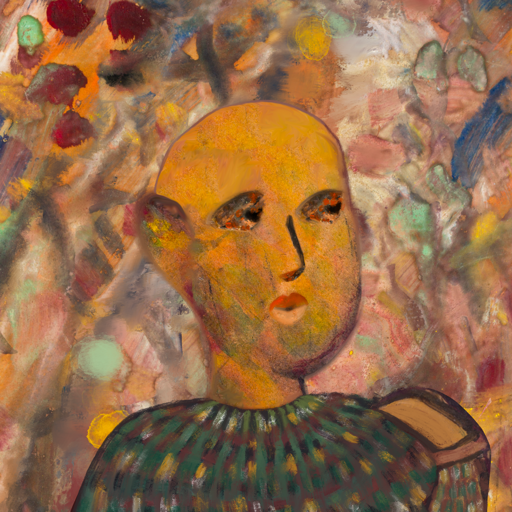
Background: Mother_And_Son_Mother, Head And Neck Side: Gypsy_Mother, Face Side: Gypsy_Queen, Bust: After_Raid, Hair Side: Blank, Head Accessory: Blank, Second Necklace: Blank, Necklace: Blank, Baby: Blank